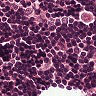
Metastatic tissue present: no